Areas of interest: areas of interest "Cixi Hushan Catholic Church, Diocese of Ningbo"
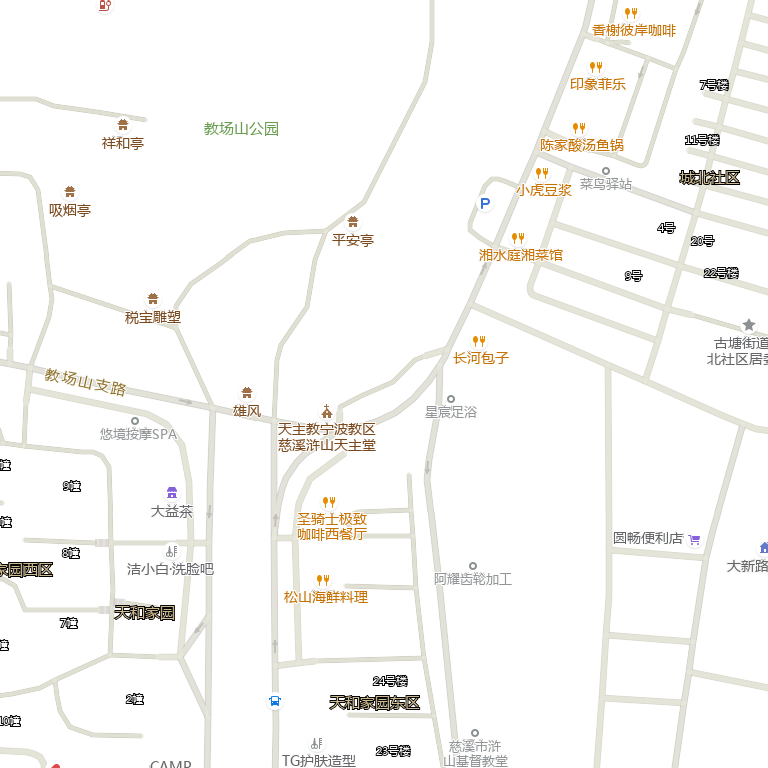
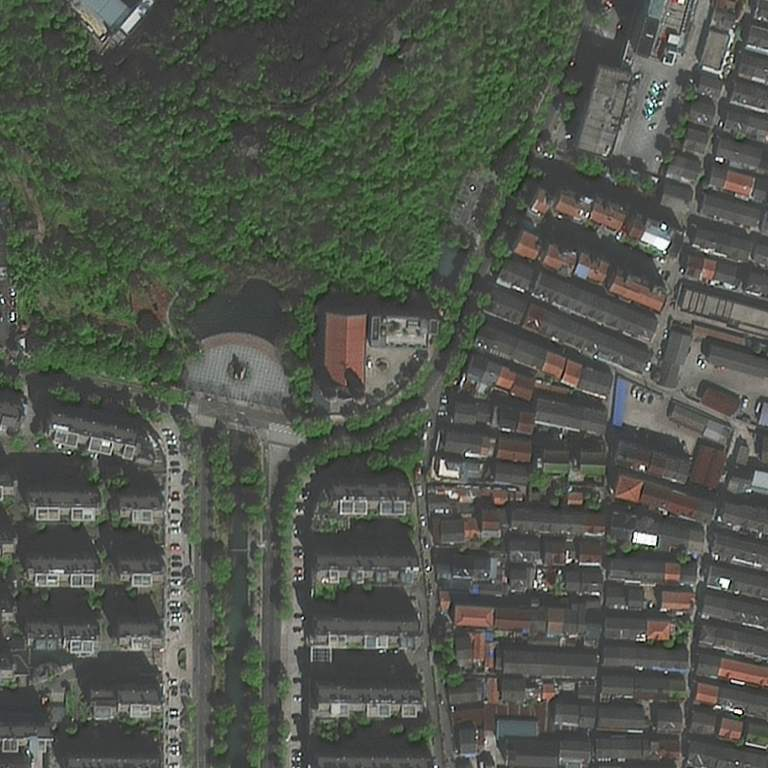